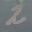
Label: 2